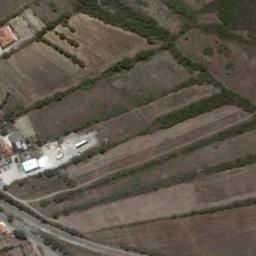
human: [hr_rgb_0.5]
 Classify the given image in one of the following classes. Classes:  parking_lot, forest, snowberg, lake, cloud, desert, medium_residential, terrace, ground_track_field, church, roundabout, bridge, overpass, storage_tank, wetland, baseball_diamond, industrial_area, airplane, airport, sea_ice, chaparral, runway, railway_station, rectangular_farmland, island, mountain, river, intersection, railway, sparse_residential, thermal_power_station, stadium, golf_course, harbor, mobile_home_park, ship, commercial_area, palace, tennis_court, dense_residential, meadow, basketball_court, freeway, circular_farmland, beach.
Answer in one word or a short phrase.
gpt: terrace